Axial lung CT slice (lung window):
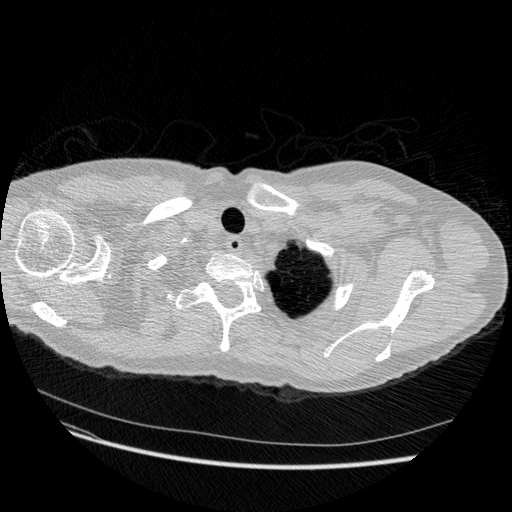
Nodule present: no